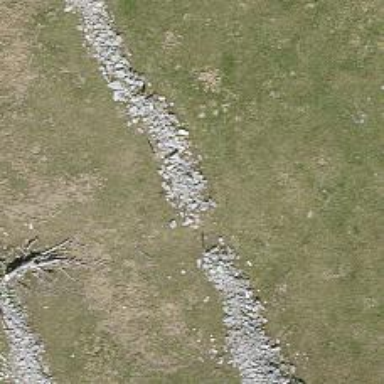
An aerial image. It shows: Wall barrier.